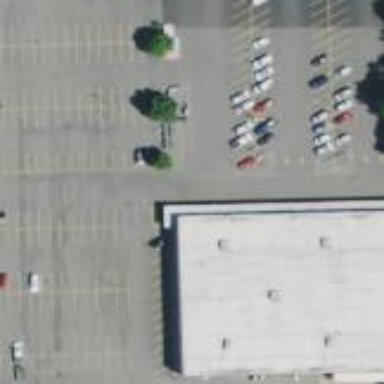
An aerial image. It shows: Department store building.